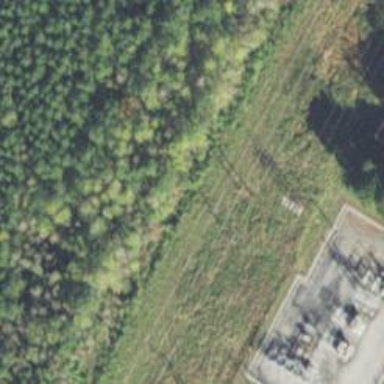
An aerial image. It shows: Power tower.